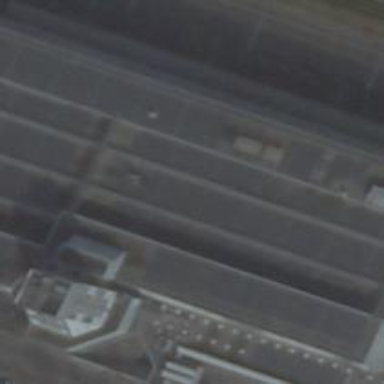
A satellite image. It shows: Flat-roofed warehouse building.